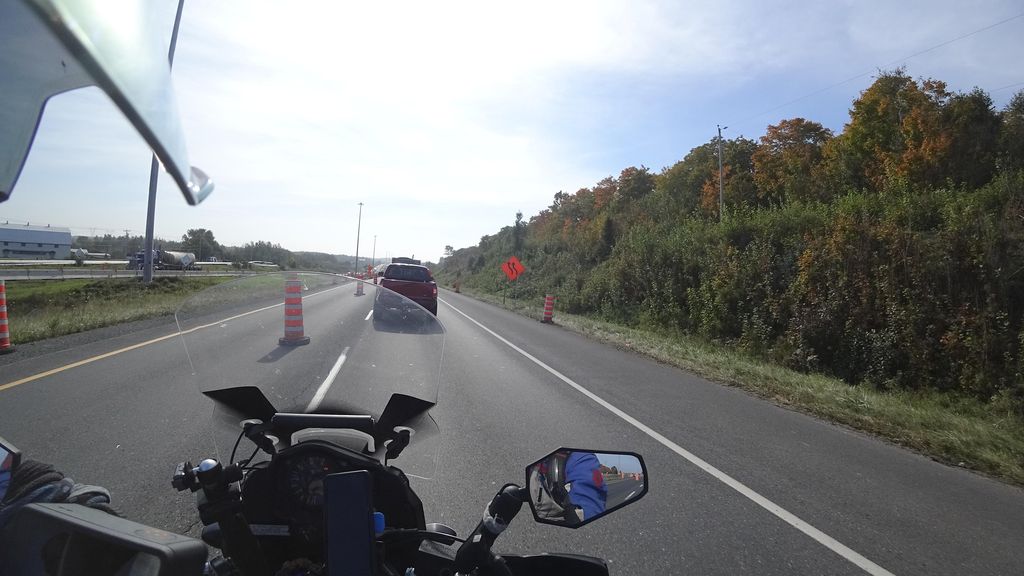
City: quebec_city